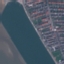
Land use / land cover class: River